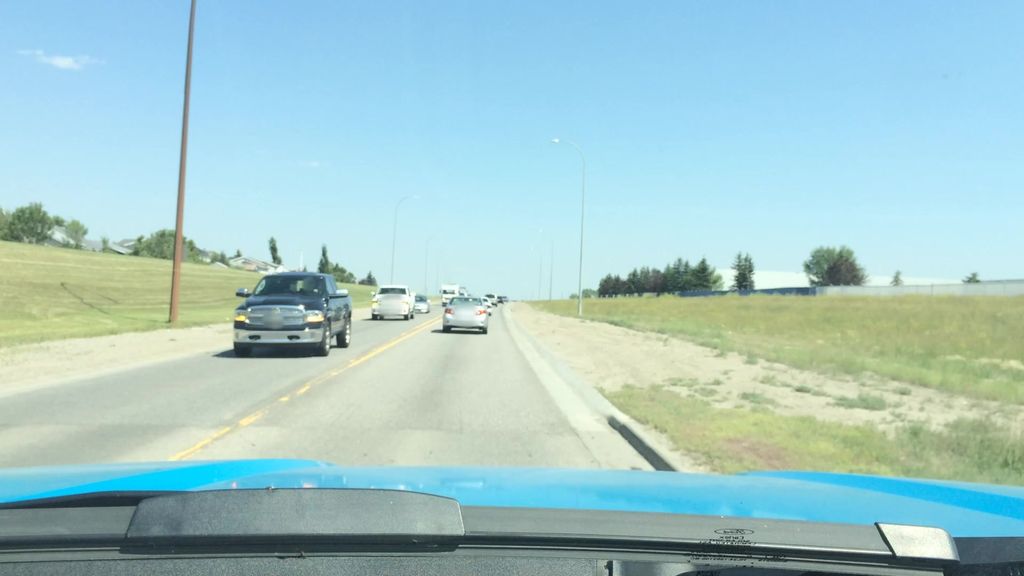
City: calgary